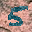
Label: 5